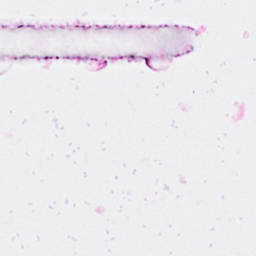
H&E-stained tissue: Breast